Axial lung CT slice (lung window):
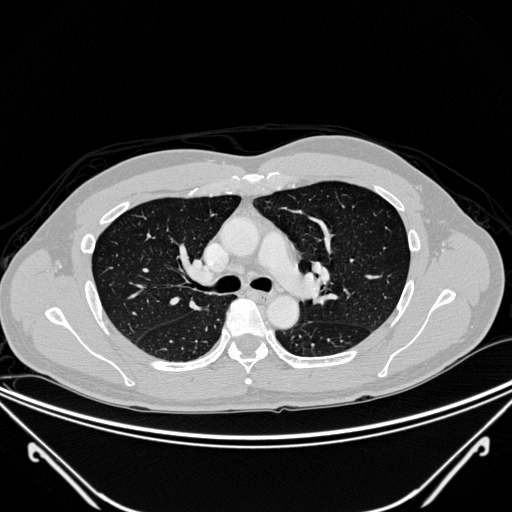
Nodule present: no